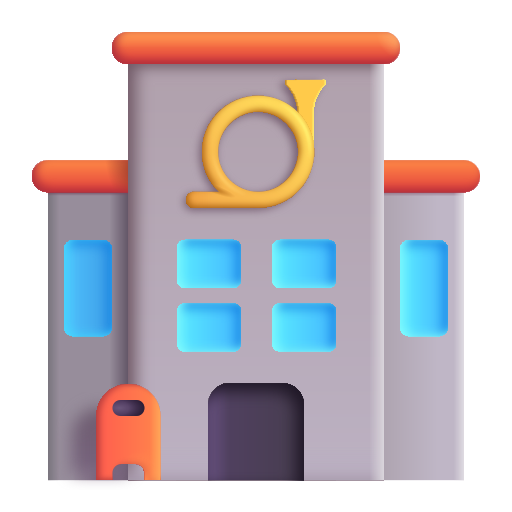
post office color